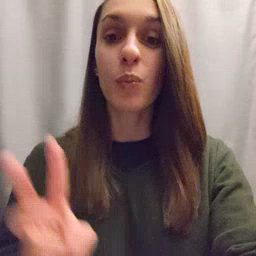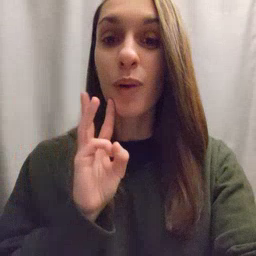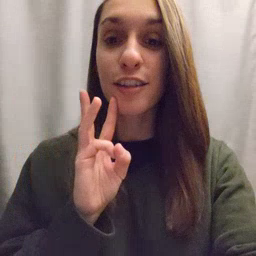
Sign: water